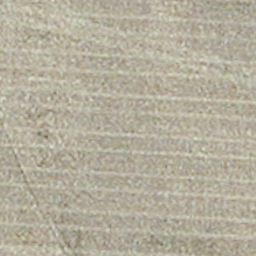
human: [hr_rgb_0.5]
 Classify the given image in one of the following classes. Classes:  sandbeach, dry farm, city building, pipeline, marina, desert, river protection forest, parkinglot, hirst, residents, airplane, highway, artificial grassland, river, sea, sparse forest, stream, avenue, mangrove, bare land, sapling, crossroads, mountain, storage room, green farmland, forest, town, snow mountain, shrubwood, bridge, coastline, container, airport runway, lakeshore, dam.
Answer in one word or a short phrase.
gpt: dry farm